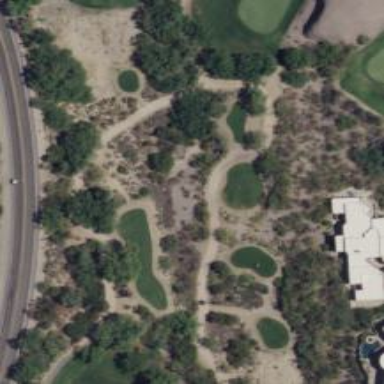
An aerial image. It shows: View of golf hole.